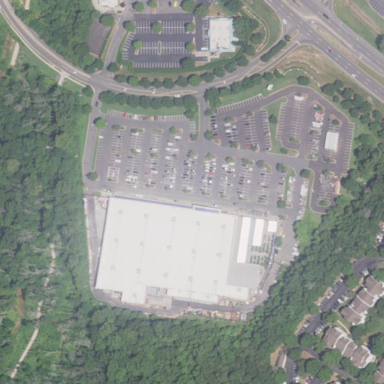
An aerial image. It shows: Retail area.